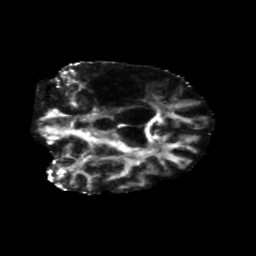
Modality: FA
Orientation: coronal
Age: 63
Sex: female
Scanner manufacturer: siemens
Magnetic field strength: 3 T
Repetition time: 5.25 s
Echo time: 0.08 s